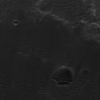
Atmospheric dust classification: not_dusty